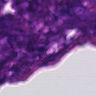
Metastatic tissue present: no